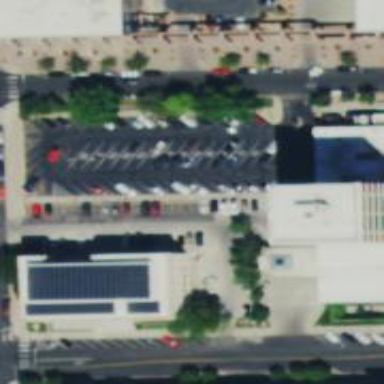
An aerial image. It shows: Parking space is available.